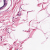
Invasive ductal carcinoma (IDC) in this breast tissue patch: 0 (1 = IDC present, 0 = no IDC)